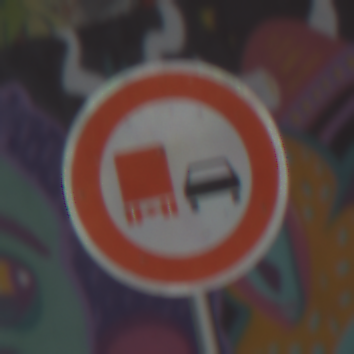
Verkehrszeichen: UeberholverbotKraftfahrzeuge
Umgebung: Roofed, Special
Tageszeit: Midday
Wetter: Overcast
Licht: Natural
Jahreszeit: NotSpecified
Kontrast: MediumContrast